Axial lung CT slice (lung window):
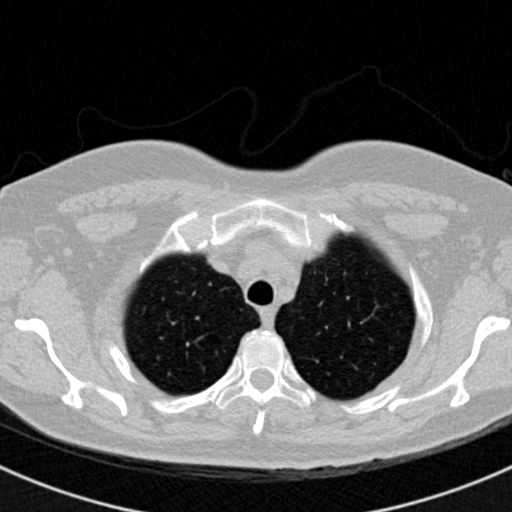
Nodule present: no